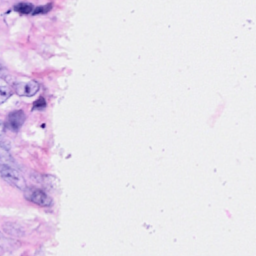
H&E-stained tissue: Breast